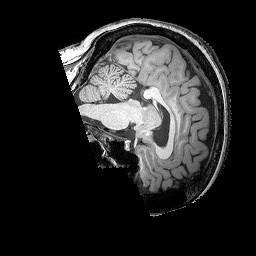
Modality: T1w
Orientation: sagittal
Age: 40
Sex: female
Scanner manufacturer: siemens
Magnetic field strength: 3 T
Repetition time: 2.25 s
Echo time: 0.00415 s